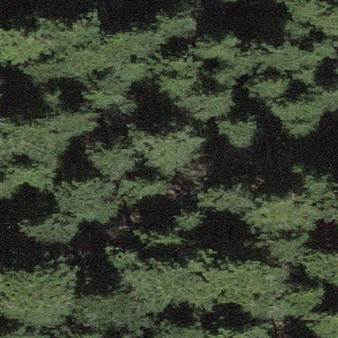
Label: other